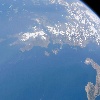
Label: water